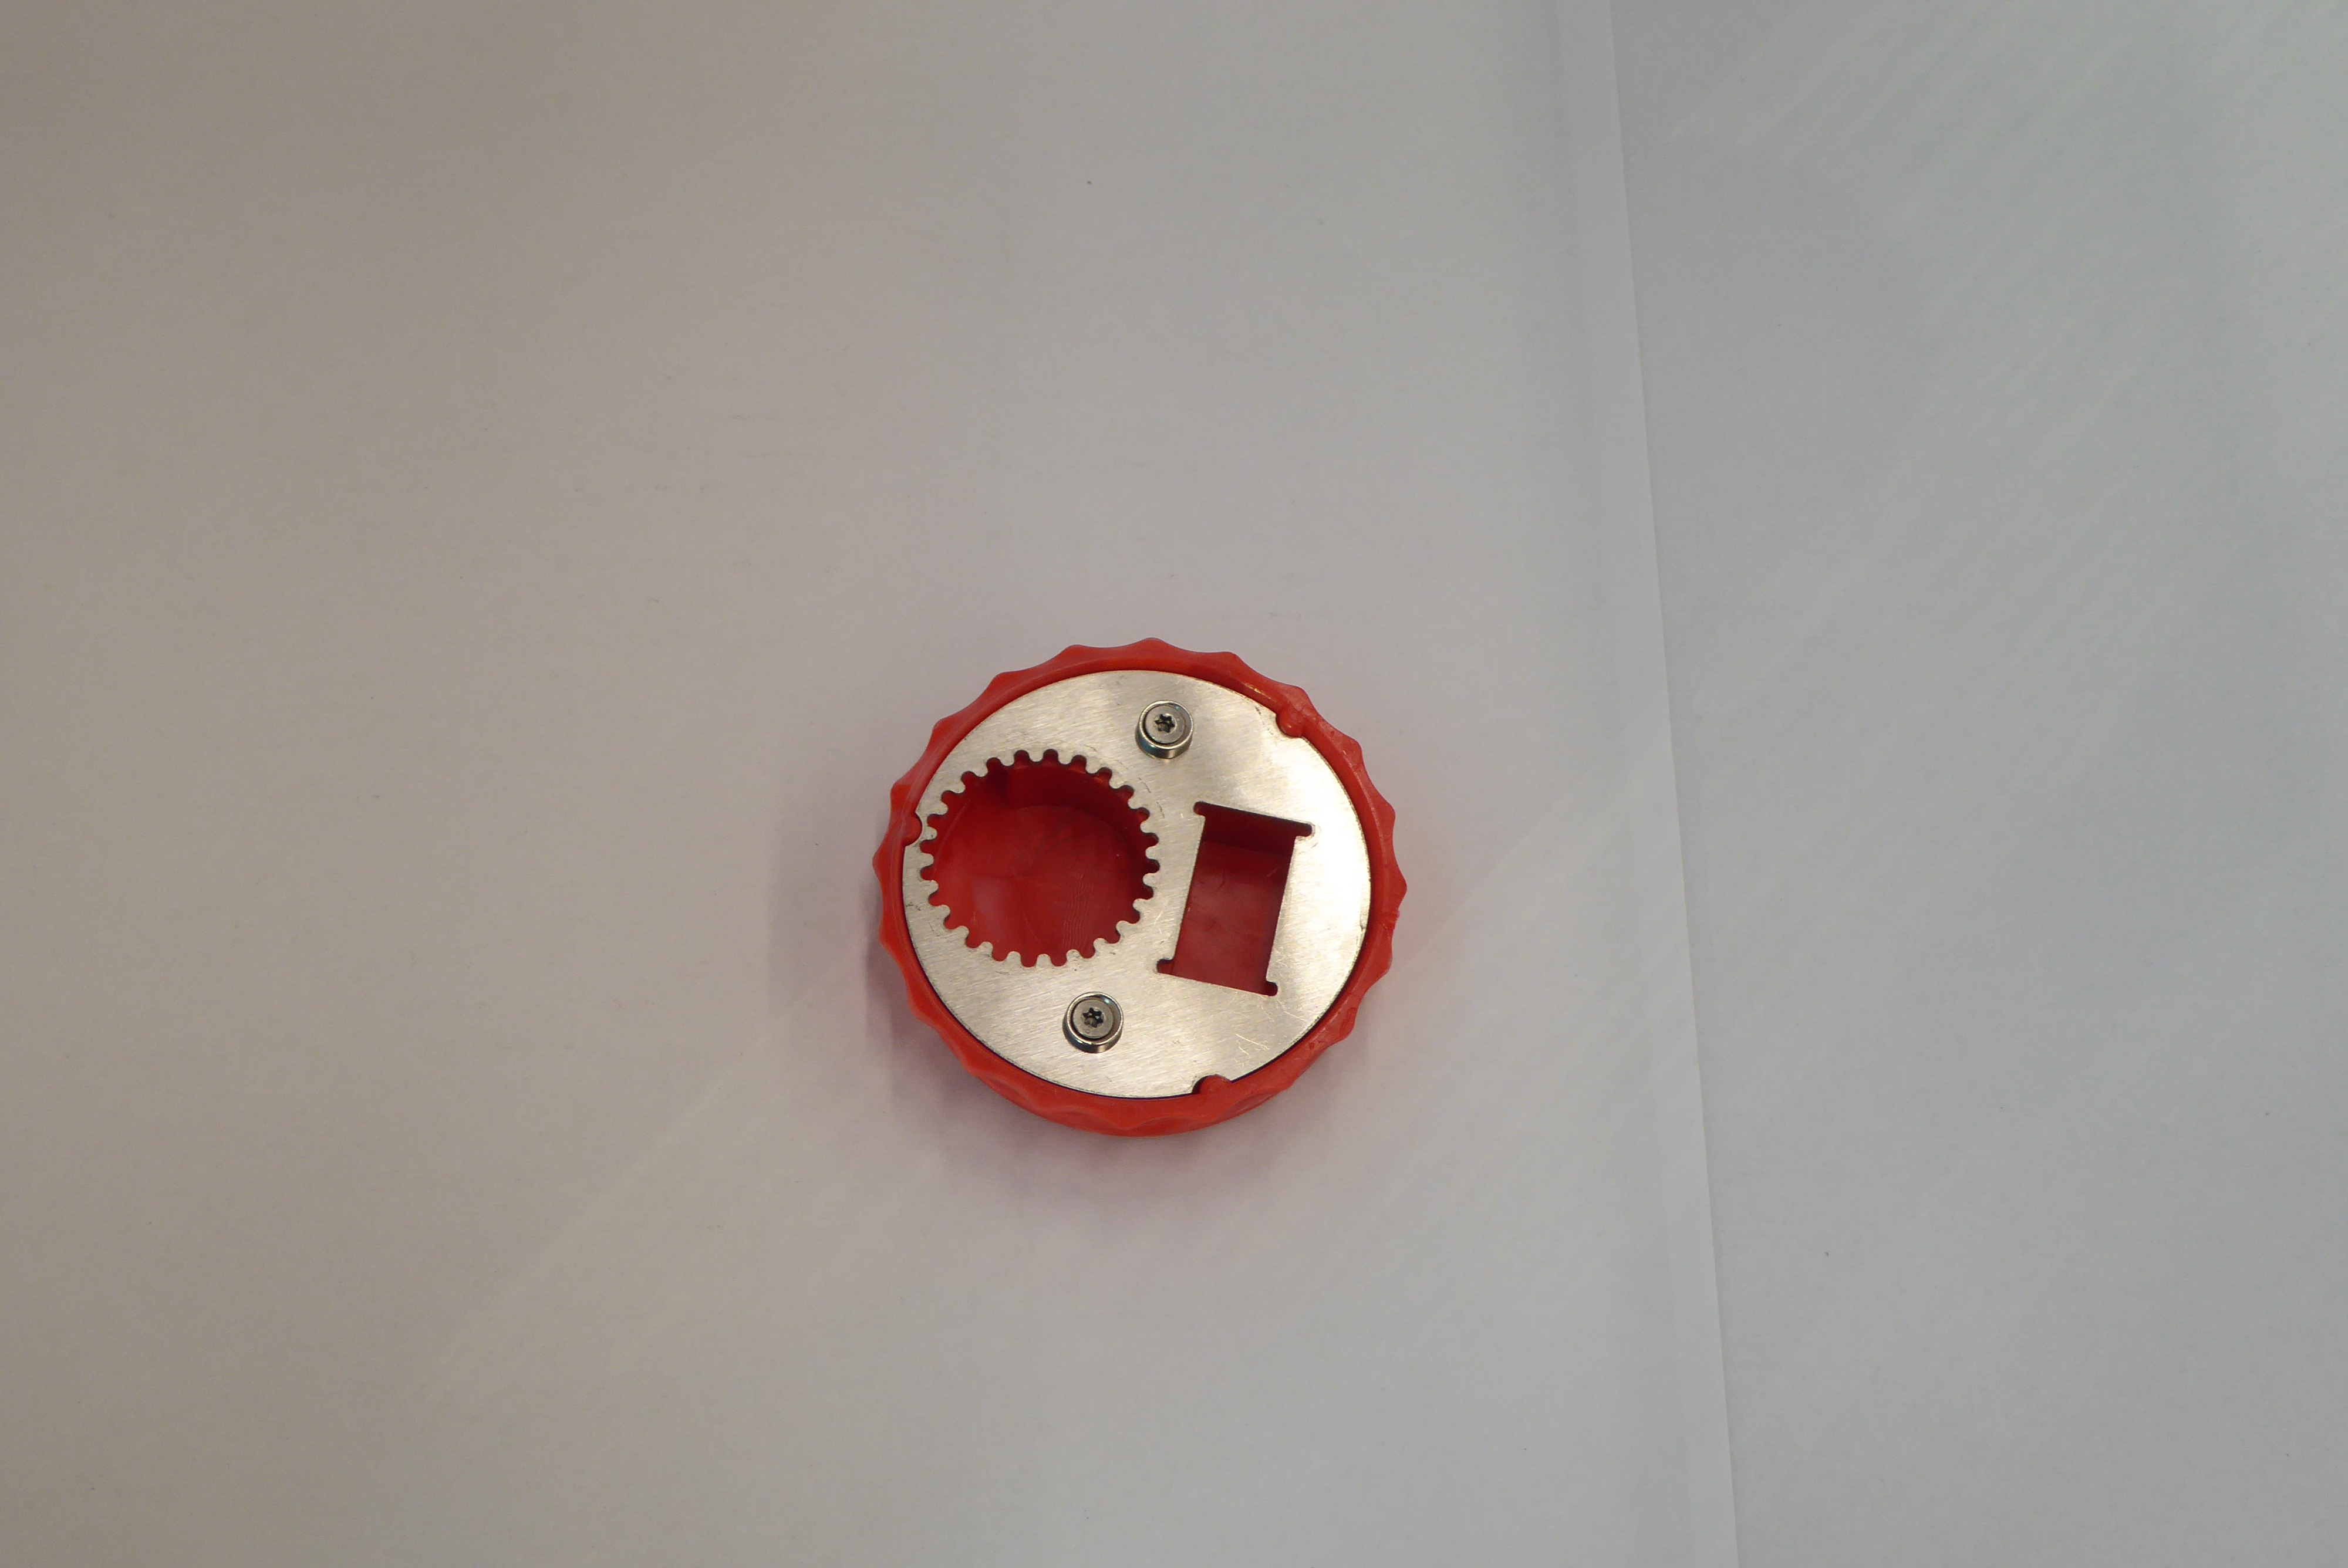
Label: Bottle Opener